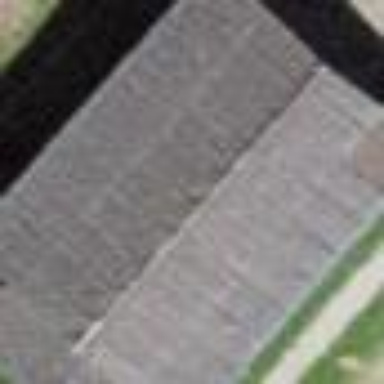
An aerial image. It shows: Shed.